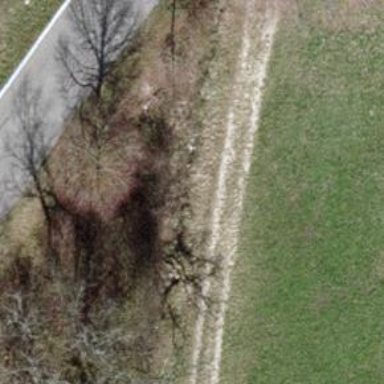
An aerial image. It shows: Track with grass surface categorized as grade4 tracktype.